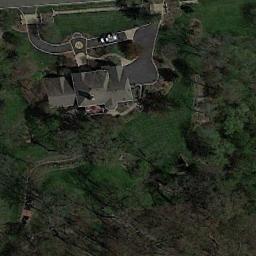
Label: sparse_residential